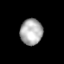
Tissue: lung
Cell type: Endothelial cells
Senescence score: 0.2359
Nuclear area (px): 568
Mean DAPI intensity: 175.056